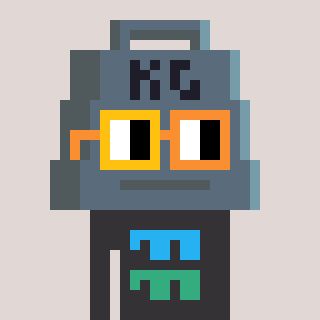
a pixel art character with square yellow and orange glasses, a weight-shaped head and a grayscale-colored body on a warm background